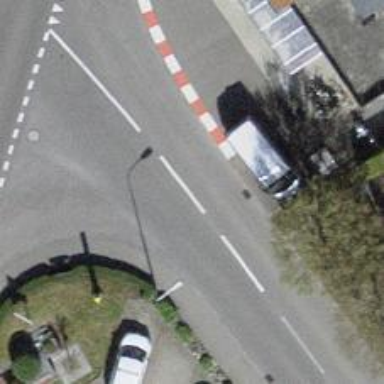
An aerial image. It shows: Unmarked crossing on footway.